Breast ultrasound image
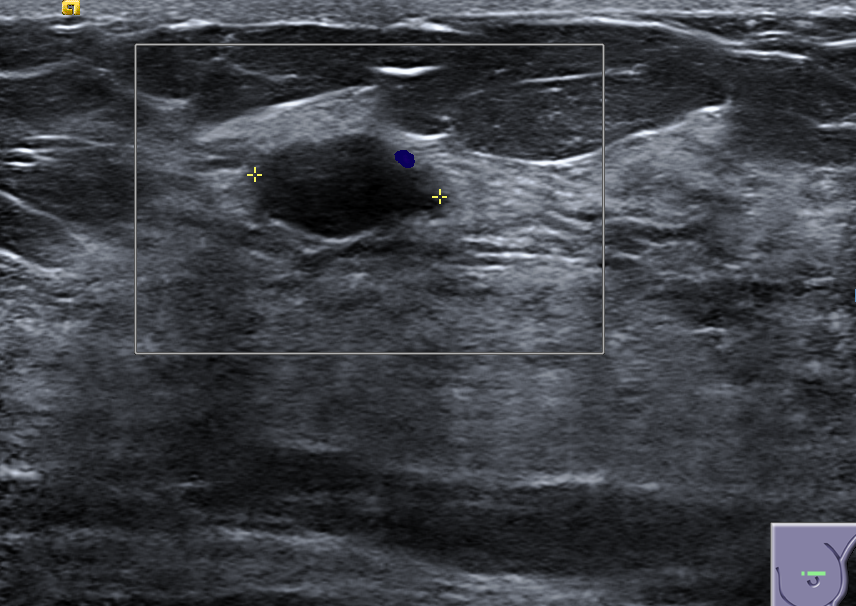
Diagnosis: benign